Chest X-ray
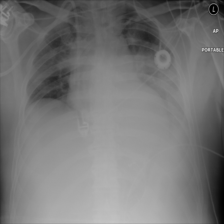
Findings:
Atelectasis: negative
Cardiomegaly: negative
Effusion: negative
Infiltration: negative
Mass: negative
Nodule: negative
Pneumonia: negative
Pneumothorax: negative
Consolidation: negative
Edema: negative
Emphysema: negative
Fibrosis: negative
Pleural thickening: negative
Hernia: negative